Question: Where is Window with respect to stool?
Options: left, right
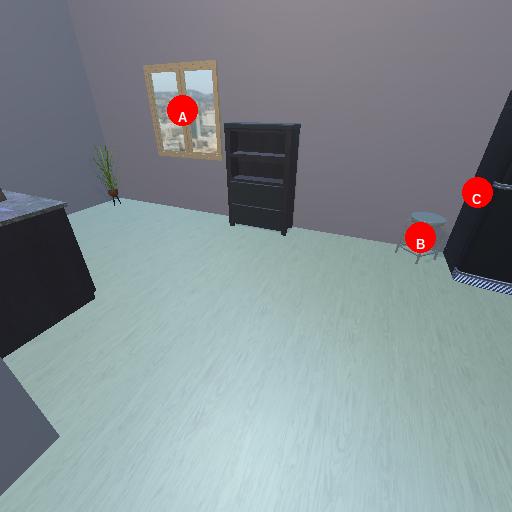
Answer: left